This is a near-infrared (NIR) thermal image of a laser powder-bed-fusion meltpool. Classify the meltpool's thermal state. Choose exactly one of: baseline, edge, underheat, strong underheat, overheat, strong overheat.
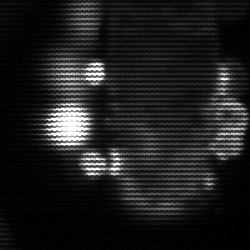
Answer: strong underheat